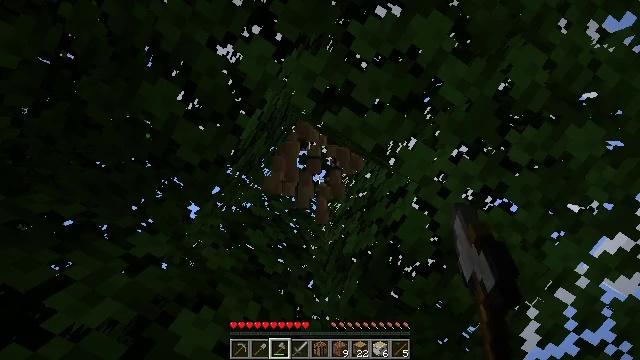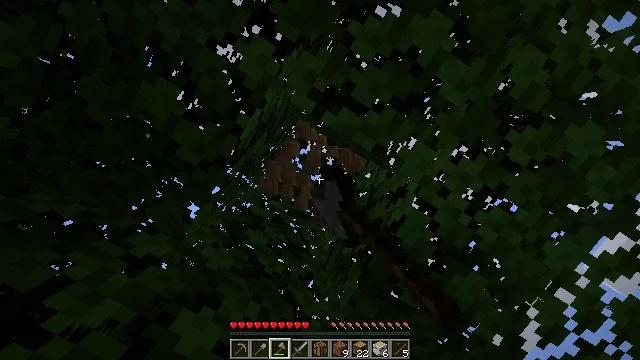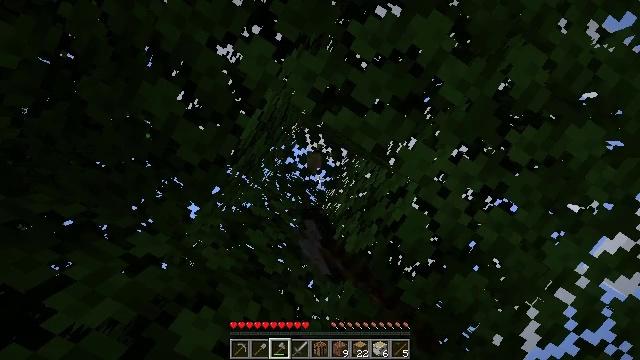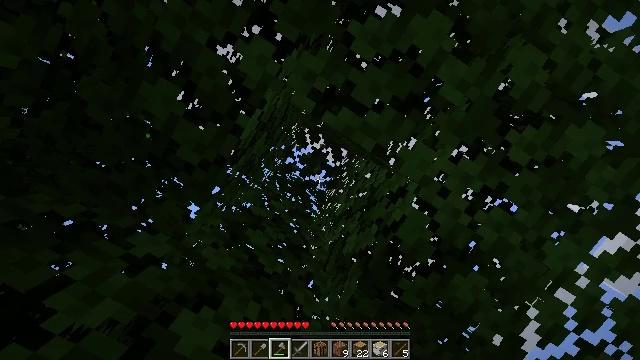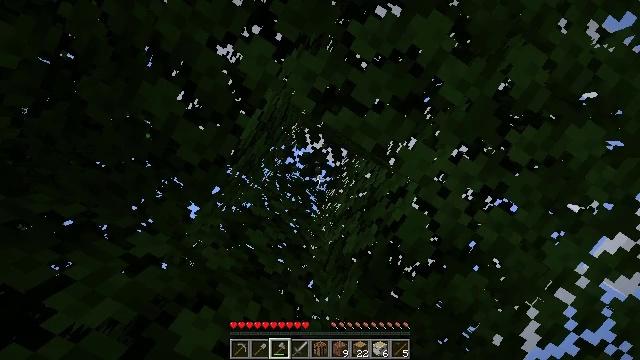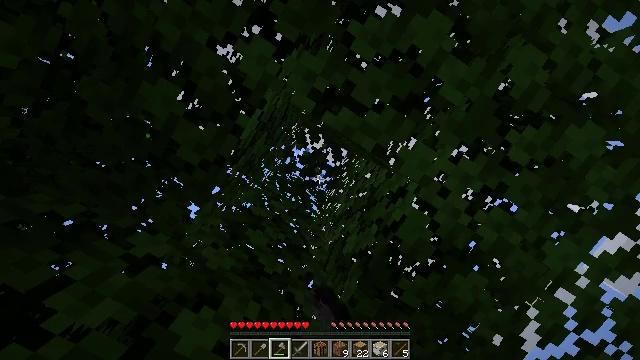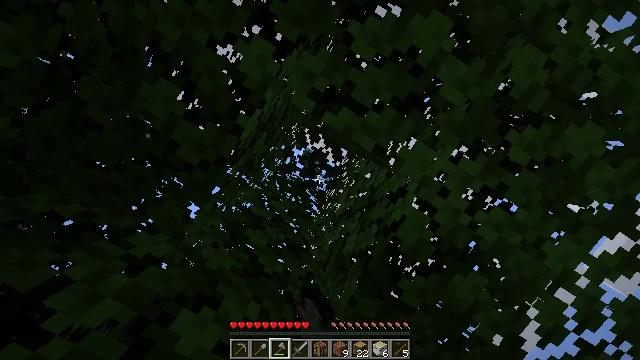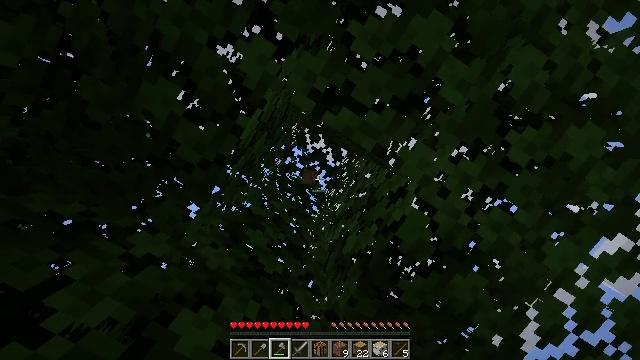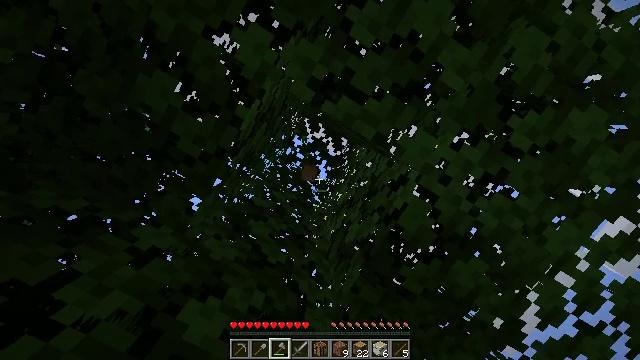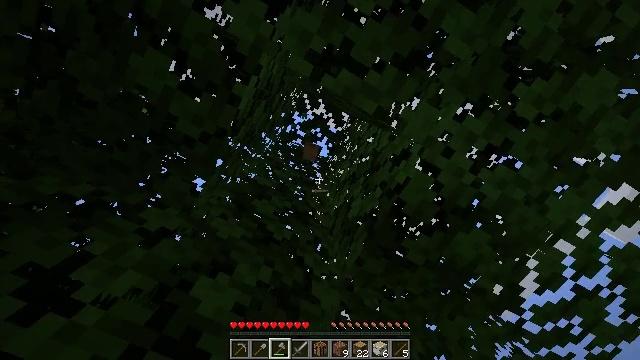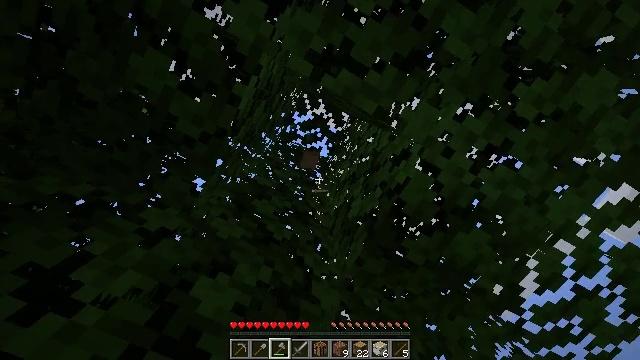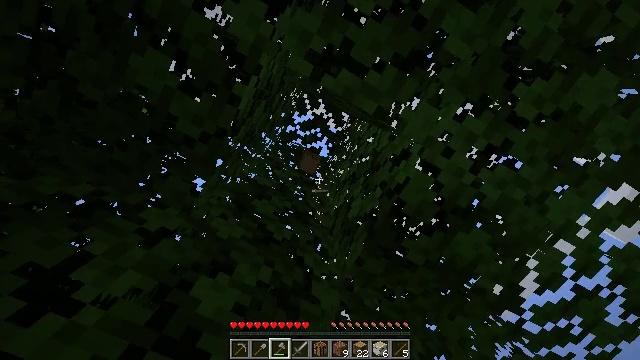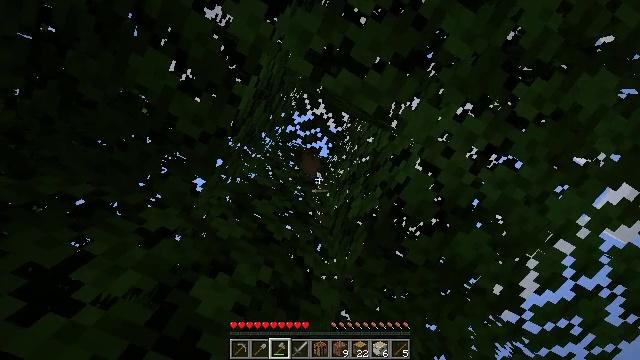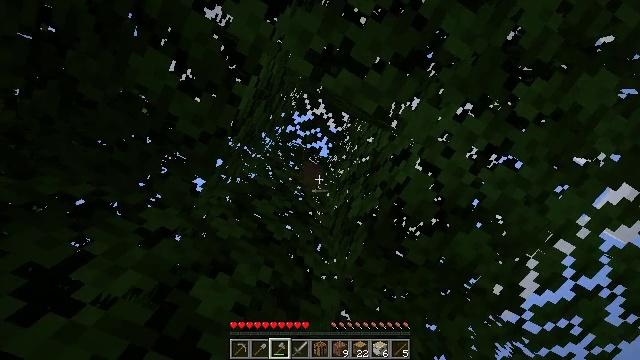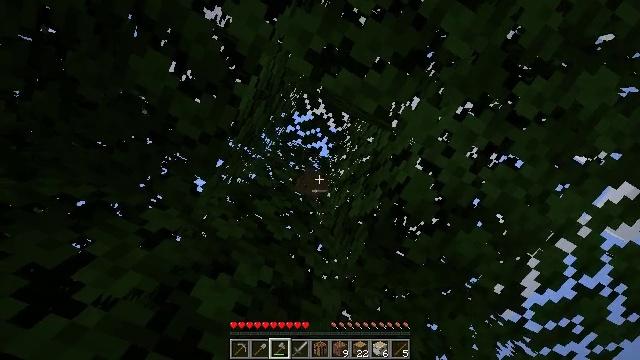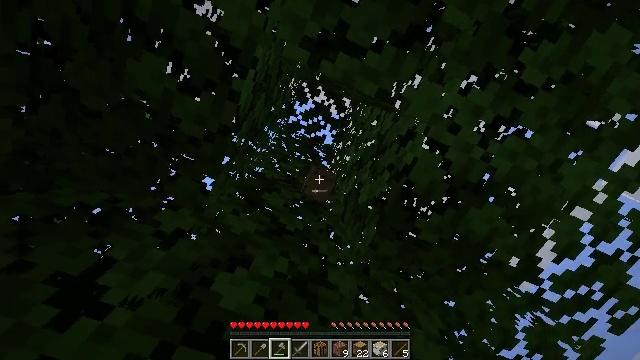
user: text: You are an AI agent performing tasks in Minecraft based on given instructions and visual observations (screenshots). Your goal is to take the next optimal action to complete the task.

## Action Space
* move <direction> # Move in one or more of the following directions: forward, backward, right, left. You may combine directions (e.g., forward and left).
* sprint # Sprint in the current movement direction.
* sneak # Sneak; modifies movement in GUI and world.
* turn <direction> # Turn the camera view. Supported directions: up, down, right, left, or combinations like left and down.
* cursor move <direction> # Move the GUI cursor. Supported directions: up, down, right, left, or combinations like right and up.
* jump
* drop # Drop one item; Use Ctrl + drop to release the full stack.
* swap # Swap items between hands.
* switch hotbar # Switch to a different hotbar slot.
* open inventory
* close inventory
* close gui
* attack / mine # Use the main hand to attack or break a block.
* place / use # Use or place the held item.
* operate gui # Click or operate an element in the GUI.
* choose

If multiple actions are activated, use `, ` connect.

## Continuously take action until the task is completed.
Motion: motion action
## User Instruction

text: Harvest the peony for decoration.
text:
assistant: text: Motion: attack / mine
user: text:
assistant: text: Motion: attack / mine
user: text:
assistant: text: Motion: attack / mine
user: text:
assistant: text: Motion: attack / mine
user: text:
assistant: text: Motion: attack / mine
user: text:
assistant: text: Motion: attack / mine
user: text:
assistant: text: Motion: no_op
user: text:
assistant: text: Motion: turn left and down
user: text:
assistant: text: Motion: turn left and down
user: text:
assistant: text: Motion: no_op
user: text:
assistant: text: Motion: no_op
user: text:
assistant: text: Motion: no_op
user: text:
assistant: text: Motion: no_op
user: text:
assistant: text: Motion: no_op
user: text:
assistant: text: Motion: turn left and down
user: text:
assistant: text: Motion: turn left and down
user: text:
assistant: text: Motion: turn left and down
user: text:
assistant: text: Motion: turn down
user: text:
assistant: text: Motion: turn right and down
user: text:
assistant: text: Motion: turn right and down
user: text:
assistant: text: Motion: turn right and down
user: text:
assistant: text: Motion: no_op
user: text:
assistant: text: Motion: no_op
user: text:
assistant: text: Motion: move left
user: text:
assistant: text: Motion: move left
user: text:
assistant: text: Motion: move left, turn left and down
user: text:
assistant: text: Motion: move forward and move left, turn down
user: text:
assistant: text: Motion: move forward and move left, turn left and down
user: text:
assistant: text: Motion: move forward and move left, turn left and down
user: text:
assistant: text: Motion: move forward and move left, turn right and down